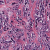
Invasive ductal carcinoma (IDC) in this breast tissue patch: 1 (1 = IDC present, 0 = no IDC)